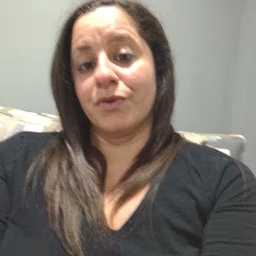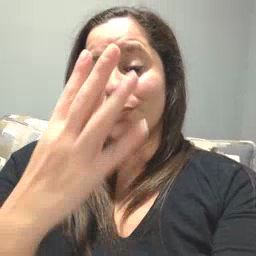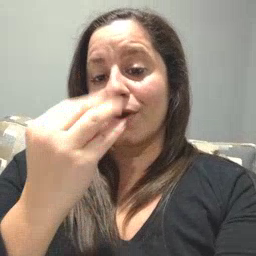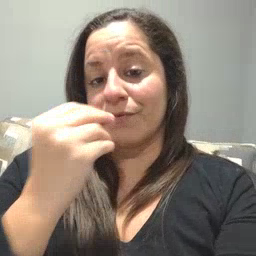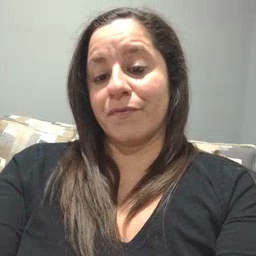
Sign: wolf